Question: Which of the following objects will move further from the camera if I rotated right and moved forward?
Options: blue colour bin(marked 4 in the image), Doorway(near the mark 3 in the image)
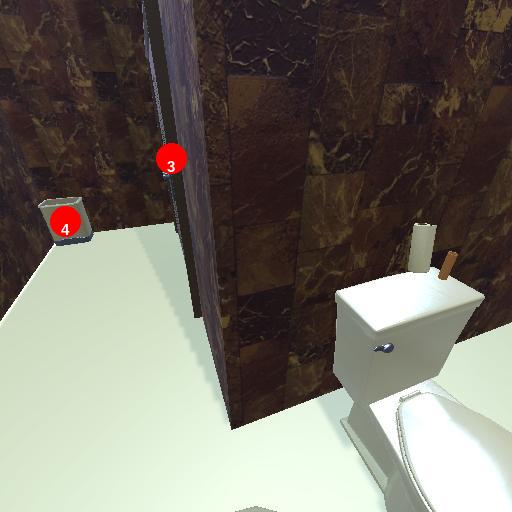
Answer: blue colour bin(marked 4 in the image)